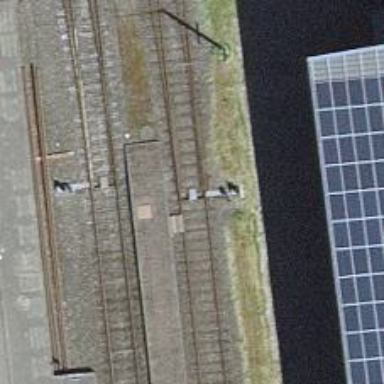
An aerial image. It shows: Yard with single rail track. The railway track is electrified with contact line for service purposes.